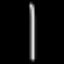
Label: chair